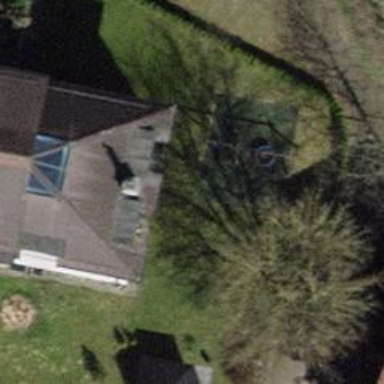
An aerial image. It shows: Playground with swings.